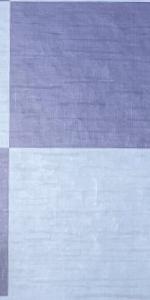
Label: Empty